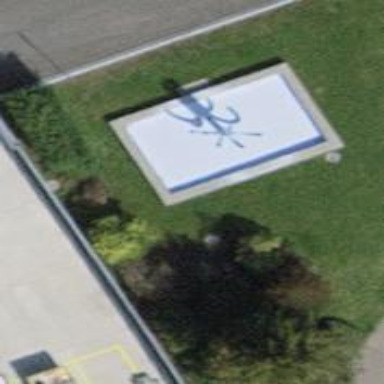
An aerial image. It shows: Beautiful fountain.